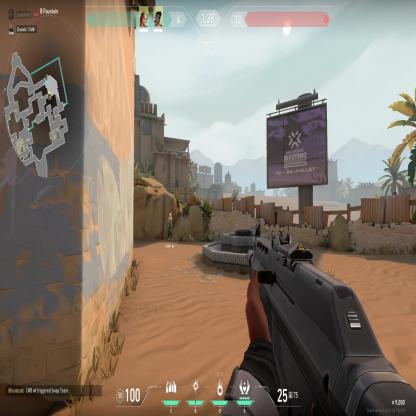
Label: teammate